Question: In the following simplified example, the size variable controls the relative size of lines to be plotted on the map with 'geom_path'.
The problem is that apparently the size is not in millimeters (as in documentation for ggplot), but for any two or more values in size variable, the lines with two extremes (min and max) are plotted with minimal and greatest width available and all the other lines are on discrete scale somewhere in the middle.
The greatest width is just too wide and I wanted to make it thinner. But since the size appear to be relative to min/max and is not an absolute (millimeter/pixel whatever) value, I am unable to control the actual size.
Please change the 'somevalue' here and see that nothing changes between plots.
'''
library(ggmap)
base_layer <- get_googlemap(center = c(lon = 28.5, lat = 37) , zoom = 3 , maptype="roadmap" , size = c(640,640) , scale = 2 , color = "bw")
somevalue <- 3
df <- data.frame(
group = c("g1","g1","g2","g2"),
size = c(1,1,somevalue,somevalue),
color = c("blue","blue", "red", "red"),
lon = c(10,20,10,-10),
lat = c(52,60,52,60)
)
ggmap(base_layer) +
geom_path(data = df, aes(x = lon, y = lat, alpha = 0.6, group = group, color = color, size = size))
'''

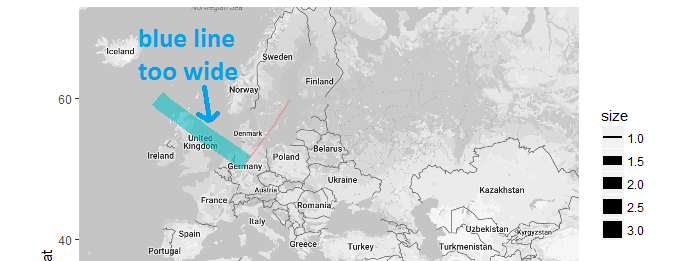
Answer: You can control the size in two ways:
1) You can disable the automatic rescaling by using 'scale_size_identity'.
2) You can manually set the size 'range' by using 'scale_size_continuous'.
Option 1) will scale with your data values, option 2) will not.
Both of these give the same plot:
'''
ggmap(base_layer) +
geom_path(data = df, aes(x = lon, y = lat, group = group, color = color, size = size),
alpha = 0.6) +
scale_size_identity()
ggmap(base_layer) +
geom_path(data = df, aes(x = lon, y = lat, group = group, color = color, size = size),
alpha = 0.6) +
scale_size_continuous(range = c(1, 3))
'''
<URL>
p.s. Note that one needs to place the 'alpha' value the 'aes', when setting it to a constant.